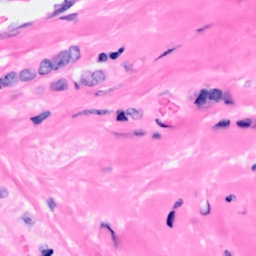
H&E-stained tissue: Breast